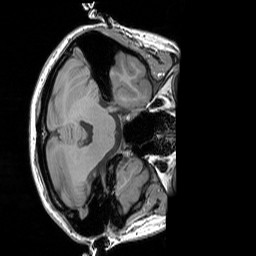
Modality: T1w
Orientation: axial
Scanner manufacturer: siemens
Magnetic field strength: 3 T
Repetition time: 1.83 s
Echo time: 0.00303 s